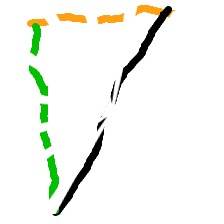
Shape: triangle